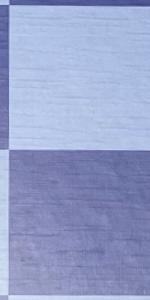
Label: Empty